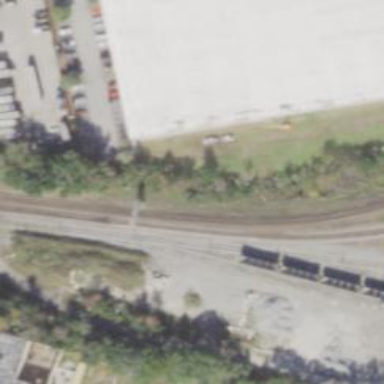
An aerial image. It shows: Railway signal.